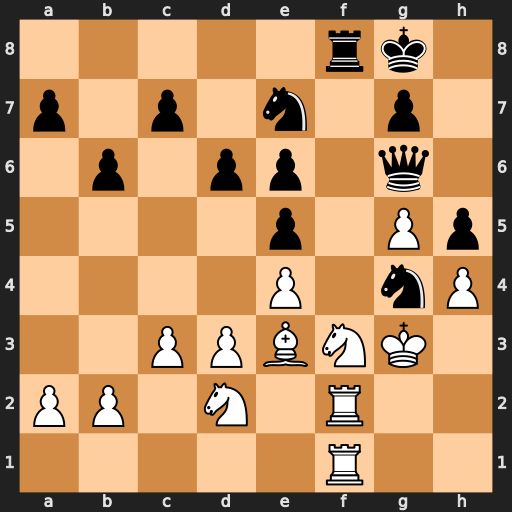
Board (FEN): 5rk1/p1p1n1p1/1p1pp1q1/4p1Pp/4P1nP/2PPBNK1/PP1N1R2/5R2
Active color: w
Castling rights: -
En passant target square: -
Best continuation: Nxe5 Rf3+ Rxf3 Nxe5 Rf8+